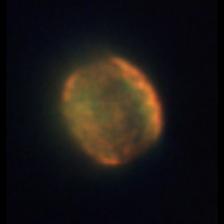
Taxon: Centric
Group: Diatoms